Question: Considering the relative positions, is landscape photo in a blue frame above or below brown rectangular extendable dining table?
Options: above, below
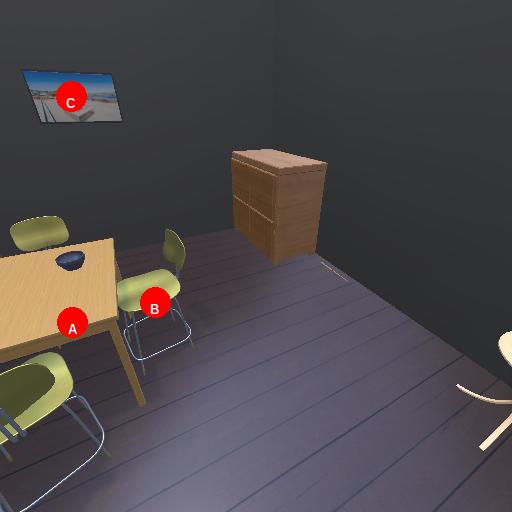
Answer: above